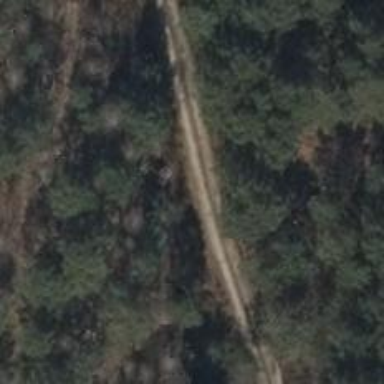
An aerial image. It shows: Track road with grade3 tracktype.